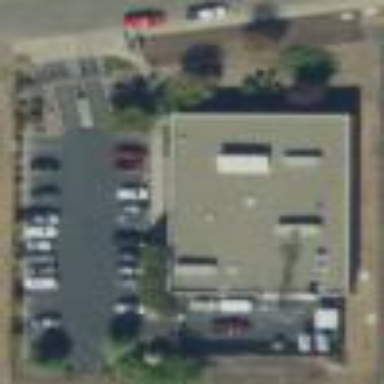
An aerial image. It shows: Police building.